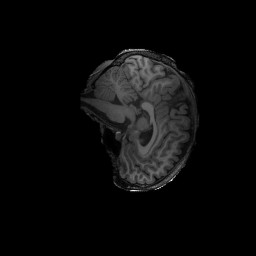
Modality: T1w
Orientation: sagittal
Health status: ill
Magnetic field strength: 3 T